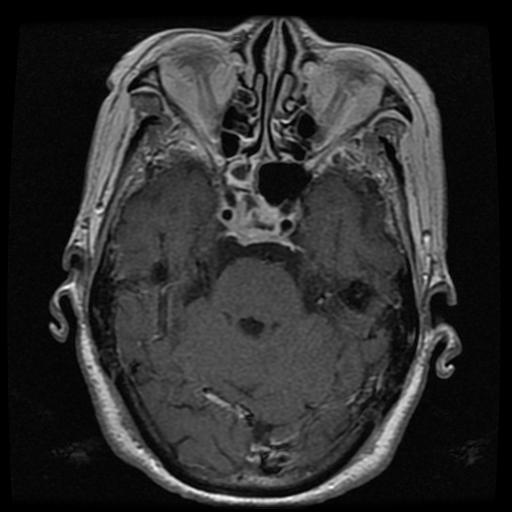
Label: pituitary